Interaction volume radius: 10 \u00c5
Interaction volume height: 30 \u00c5
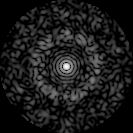
Disorder parameter: 0.8316